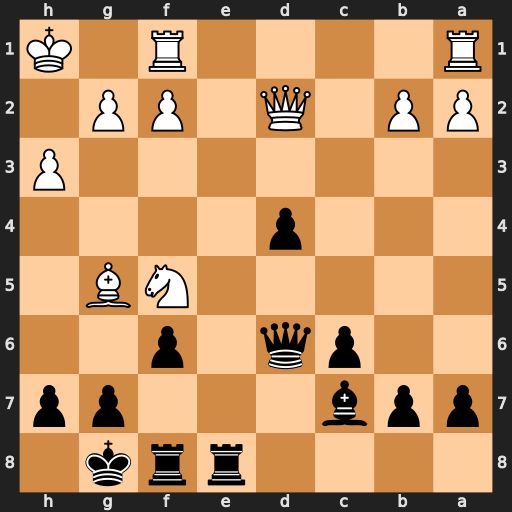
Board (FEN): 4rrk1/ppb3pp/2pq1p2/5NB1/3p4/7P/PP1Q1PP1/R4R1K
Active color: b
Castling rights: -
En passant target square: -
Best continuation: Qh2#